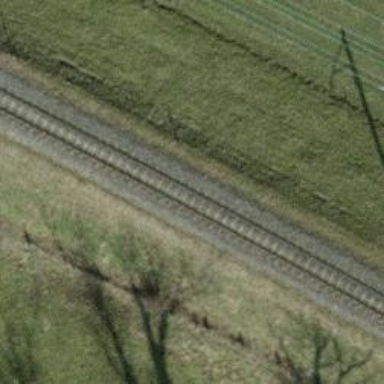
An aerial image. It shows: Narrow-gauge railway with single track. The railway is electrified with contact line.